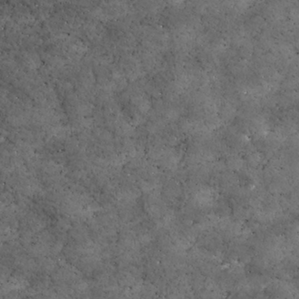
Label: non_frost